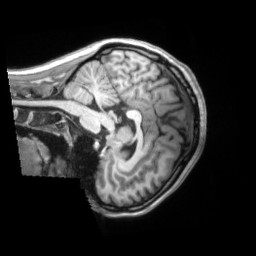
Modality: T1w
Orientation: sagittal
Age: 21
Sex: female
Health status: ill
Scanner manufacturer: siemens
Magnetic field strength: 3 T
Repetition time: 2.2 s
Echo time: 0.00157 s